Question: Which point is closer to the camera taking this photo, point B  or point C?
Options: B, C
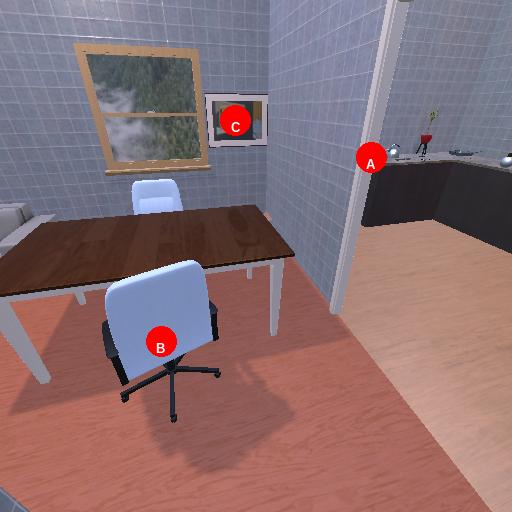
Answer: B